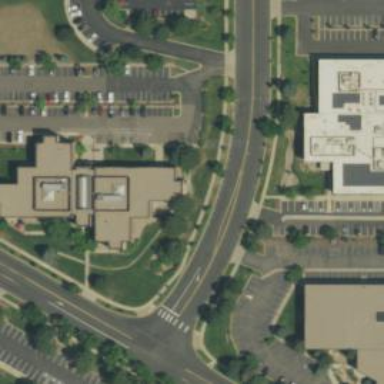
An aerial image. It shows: Office building.